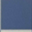
Piece: xx